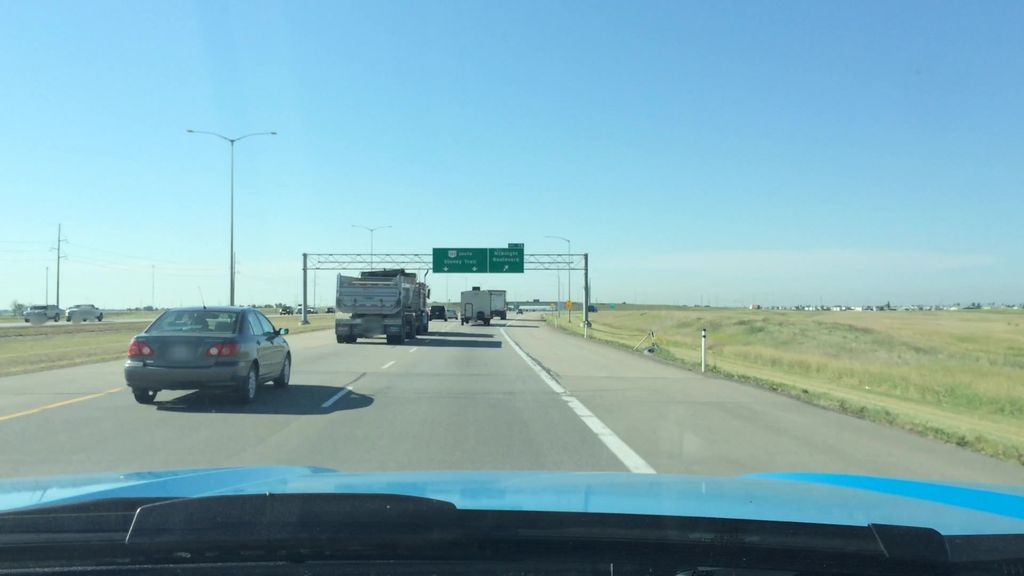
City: calgary